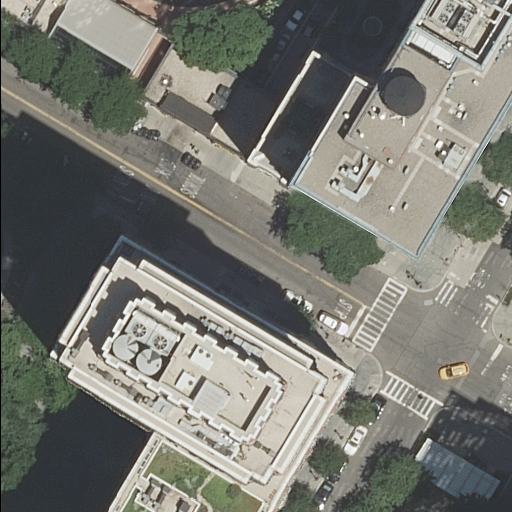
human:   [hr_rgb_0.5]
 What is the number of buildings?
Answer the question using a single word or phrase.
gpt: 6

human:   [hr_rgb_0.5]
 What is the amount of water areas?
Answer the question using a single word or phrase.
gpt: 0

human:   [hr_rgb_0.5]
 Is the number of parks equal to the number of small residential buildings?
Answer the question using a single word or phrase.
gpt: yes

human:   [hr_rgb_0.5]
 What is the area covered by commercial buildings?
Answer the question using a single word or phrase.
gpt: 0m2

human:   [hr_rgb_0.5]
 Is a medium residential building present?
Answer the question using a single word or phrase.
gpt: yes

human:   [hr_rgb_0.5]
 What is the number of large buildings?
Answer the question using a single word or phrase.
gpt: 3

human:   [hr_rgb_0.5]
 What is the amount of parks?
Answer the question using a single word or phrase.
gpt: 1

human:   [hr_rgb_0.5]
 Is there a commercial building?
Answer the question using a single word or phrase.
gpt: no

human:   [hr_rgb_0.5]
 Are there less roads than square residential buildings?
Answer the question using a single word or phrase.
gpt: no

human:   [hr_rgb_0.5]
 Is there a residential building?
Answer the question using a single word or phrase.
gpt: yes

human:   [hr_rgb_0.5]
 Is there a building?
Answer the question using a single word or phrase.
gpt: yes

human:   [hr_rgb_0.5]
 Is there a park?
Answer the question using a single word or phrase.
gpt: yes

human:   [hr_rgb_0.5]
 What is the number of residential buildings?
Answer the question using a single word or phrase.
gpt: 6

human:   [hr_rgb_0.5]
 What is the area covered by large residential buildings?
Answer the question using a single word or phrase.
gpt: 4702m2

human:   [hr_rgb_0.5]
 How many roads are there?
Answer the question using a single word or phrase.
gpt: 13

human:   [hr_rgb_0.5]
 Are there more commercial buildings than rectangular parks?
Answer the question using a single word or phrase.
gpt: no

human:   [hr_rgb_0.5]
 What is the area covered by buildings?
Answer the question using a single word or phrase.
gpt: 5232m2

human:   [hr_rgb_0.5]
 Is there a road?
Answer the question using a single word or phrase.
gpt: yes

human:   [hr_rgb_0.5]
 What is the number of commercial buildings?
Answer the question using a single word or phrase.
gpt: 0

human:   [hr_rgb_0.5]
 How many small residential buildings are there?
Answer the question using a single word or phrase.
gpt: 1

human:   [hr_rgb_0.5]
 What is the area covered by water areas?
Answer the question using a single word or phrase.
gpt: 0m2

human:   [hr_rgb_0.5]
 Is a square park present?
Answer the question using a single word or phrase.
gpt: no

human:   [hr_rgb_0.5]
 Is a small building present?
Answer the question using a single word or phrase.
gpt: yes

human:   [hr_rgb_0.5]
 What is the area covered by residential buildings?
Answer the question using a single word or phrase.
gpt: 5232m2

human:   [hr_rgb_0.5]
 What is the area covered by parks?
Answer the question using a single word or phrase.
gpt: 1055m2

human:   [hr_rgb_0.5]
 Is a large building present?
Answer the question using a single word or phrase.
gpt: yes

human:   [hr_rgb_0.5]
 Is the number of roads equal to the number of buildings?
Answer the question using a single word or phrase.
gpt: no

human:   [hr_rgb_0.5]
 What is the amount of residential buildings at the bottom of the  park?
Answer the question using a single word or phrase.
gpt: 0

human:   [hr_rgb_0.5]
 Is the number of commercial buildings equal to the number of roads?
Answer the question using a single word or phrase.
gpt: no

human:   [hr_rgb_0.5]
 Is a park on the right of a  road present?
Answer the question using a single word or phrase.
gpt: no

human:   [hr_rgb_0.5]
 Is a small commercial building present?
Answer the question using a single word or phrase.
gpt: no

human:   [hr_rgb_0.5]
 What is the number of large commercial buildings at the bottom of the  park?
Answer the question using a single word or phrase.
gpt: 0

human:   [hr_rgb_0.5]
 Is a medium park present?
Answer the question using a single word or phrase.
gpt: no

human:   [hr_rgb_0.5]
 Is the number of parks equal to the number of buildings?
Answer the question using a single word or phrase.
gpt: no

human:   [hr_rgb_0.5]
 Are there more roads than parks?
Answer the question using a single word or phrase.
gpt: yes

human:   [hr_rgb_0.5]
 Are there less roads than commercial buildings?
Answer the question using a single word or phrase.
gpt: no

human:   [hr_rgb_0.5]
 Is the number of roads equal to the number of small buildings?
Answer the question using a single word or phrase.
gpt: no

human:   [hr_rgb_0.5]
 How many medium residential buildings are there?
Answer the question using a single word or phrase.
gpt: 2

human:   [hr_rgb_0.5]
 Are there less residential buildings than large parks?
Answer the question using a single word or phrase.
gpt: no

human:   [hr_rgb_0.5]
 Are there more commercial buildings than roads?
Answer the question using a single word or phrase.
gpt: no

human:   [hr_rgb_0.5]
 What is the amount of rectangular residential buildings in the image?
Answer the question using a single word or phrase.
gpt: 5

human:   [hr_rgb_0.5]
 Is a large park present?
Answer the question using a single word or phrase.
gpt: yes

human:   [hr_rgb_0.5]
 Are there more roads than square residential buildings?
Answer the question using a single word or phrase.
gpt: yes

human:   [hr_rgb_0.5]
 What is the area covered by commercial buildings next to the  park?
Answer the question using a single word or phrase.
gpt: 0m2

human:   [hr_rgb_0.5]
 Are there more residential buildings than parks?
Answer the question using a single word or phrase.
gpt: yes

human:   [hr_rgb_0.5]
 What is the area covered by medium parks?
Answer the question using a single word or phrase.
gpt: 0m2

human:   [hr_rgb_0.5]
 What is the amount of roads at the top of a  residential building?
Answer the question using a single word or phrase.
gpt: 13

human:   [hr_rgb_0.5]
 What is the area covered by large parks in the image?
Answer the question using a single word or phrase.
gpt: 1055m2

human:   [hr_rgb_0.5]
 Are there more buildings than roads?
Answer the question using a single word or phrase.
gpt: no

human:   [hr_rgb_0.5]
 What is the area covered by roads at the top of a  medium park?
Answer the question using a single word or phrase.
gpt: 0m2

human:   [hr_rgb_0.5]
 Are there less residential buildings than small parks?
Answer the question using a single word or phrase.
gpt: no

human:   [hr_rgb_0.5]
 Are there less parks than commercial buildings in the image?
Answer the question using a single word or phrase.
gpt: no

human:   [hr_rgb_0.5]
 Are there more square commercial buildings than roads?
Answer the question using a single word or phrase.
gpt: no

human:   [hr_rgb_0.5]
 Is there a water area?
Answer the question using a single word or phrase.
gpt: no

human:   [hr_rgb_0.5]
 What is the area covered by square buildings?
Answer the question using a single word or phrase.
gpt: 0m2

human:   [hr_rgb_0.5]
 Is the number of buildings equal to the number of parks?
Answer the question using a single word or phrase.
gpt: no

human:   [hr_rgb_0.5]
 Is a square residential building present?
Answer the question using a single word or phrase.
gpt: no

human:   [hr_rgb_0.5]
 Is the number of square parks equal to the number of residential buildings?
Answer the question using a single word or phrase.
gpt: no

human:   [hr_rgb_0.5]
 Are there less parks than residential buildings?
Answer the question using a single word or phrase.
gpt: yes

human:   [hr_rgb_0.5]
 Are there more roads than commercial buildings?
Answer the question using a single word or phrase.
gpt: yes

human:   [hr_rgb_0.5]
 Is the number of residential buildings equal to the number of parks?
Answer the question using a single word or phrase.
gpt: no

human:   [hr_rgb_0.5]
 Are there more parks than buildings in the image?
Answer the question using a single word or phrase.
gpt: no

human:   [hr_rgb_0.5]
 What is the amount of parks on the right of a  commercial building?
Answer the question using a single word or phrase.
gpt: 0

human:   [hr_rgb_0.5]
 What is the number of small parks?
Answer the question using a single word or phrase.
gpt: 0